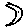
Label: moon